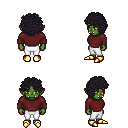
a pixel art fantasy rpg character, female body template, orc, green skin, maroon long-sleeve shirt, white pants, raven curly afro hairstyle, gold boots, four views (front, back, left, right), 2x2 character sprite sheet, small pixel art, hard edges, no anti-aliasing